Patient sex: F
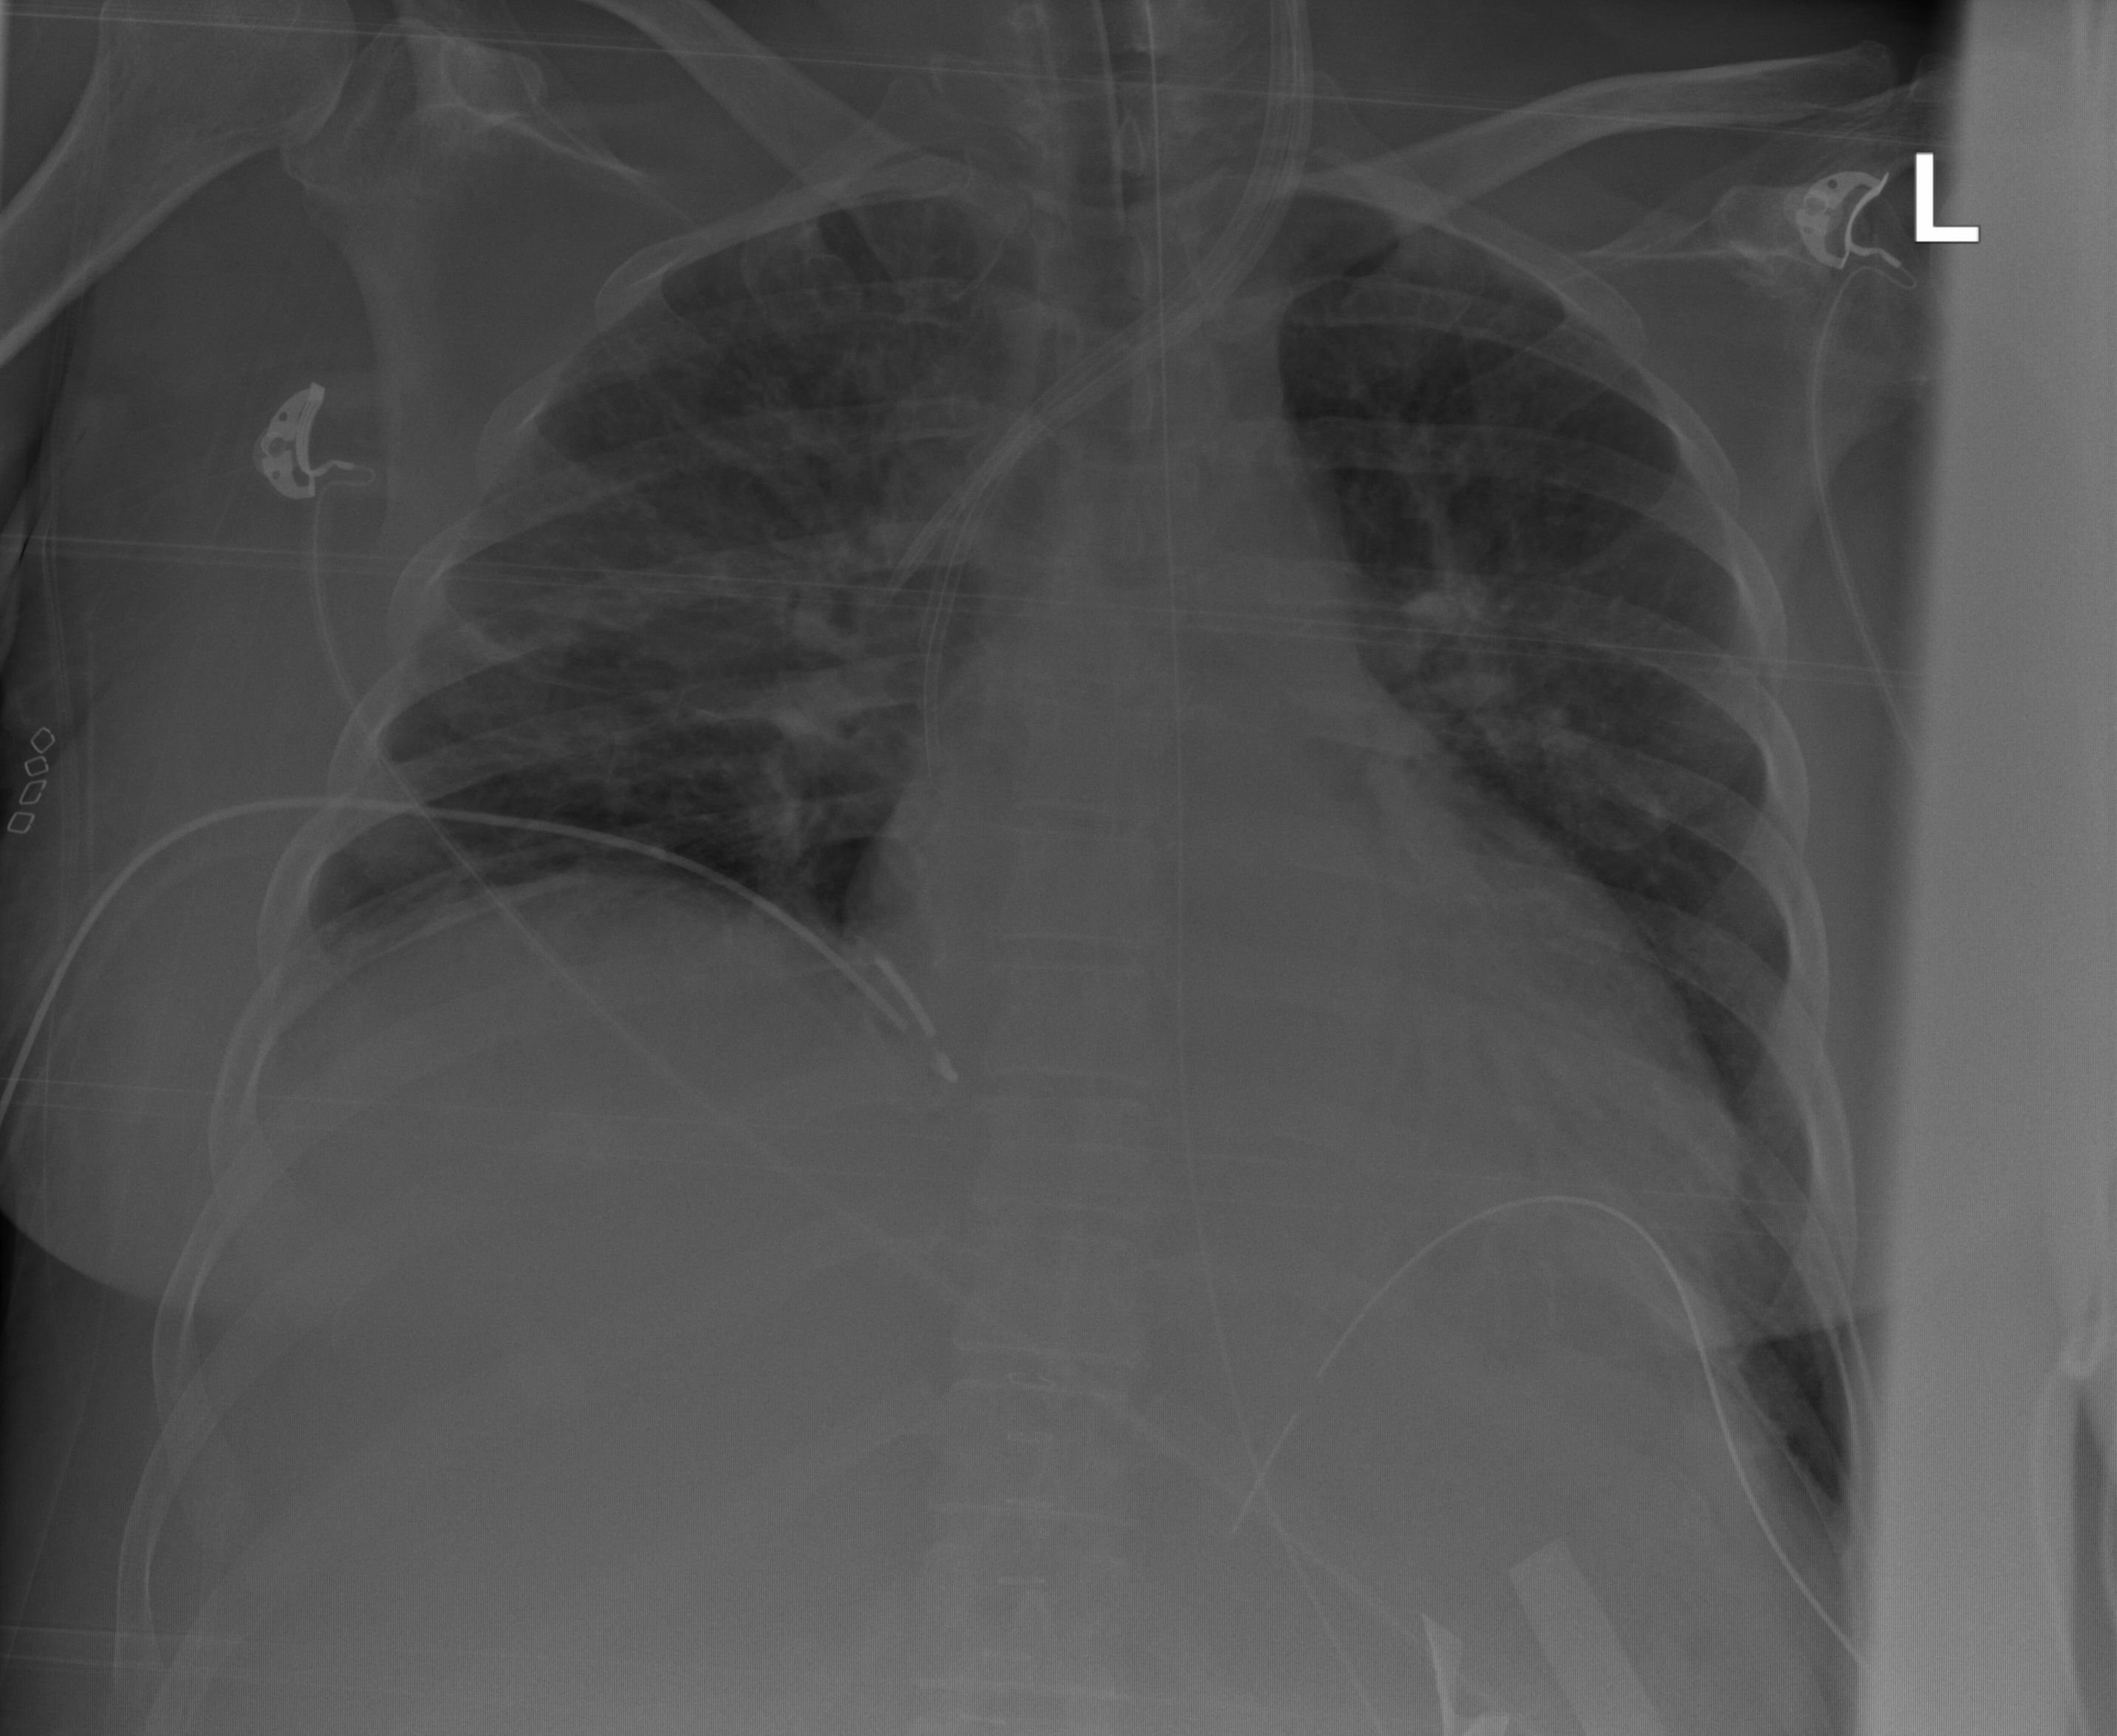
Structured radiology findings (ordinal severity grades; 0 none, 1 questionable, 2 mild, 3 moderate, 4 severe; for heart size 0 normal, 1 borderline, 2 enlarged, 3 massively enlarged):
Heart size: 2
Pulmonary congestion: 2
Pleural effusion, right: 0
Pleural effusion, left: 0
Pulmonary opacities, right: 1
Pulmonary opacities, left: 1
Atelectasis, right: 2
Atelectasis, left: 2